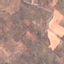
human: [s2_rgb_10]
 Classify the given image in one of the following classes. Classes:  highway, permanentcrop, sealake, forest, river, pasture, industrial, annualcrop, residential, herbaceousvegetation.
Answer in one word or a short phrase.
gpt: PermanentCrop